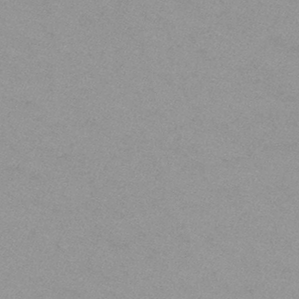
Label: frost